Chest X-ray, PA view. Patient: 22 years old, sex M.
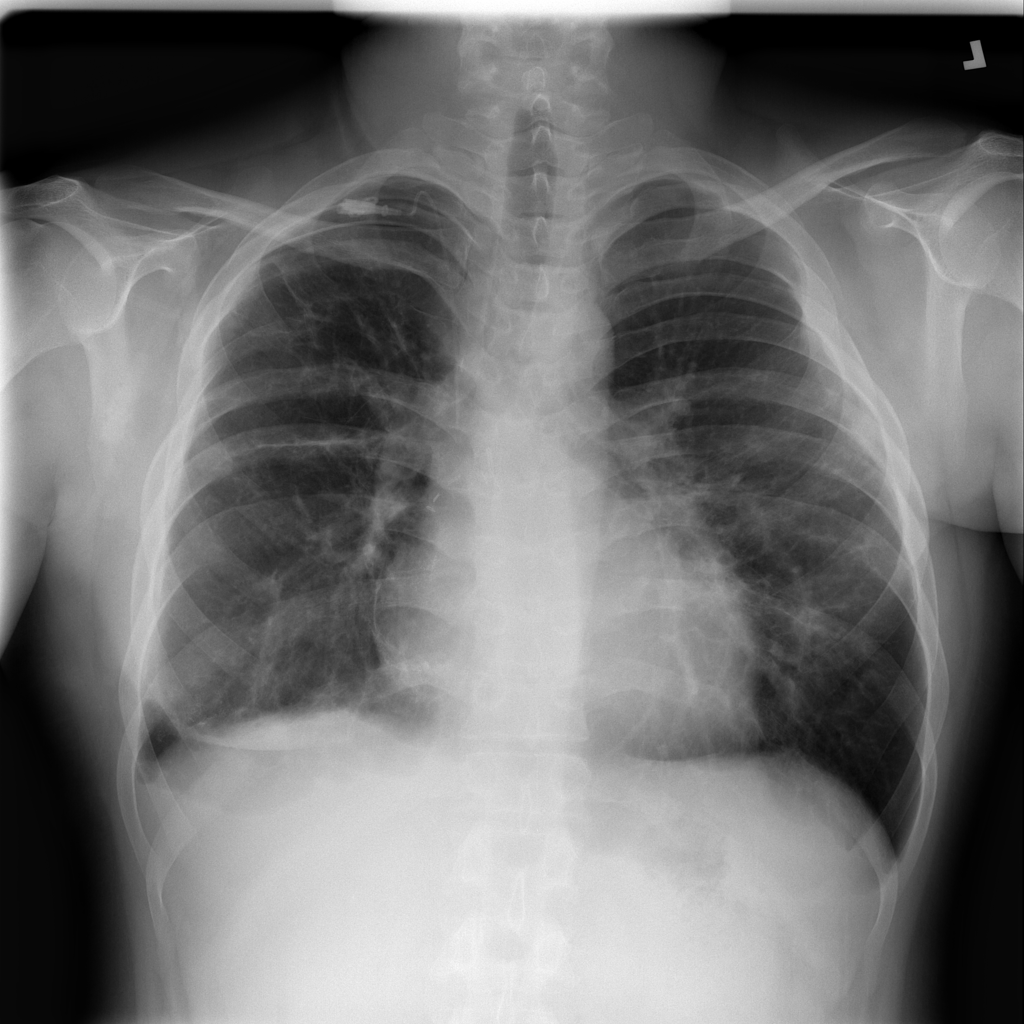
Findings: No Finding